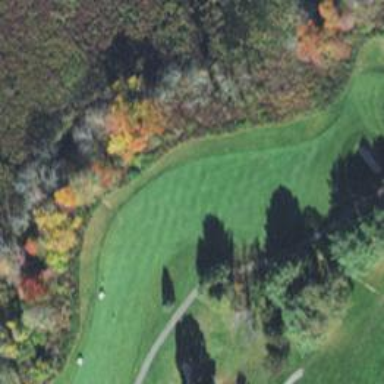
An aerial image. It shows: Golf hole.